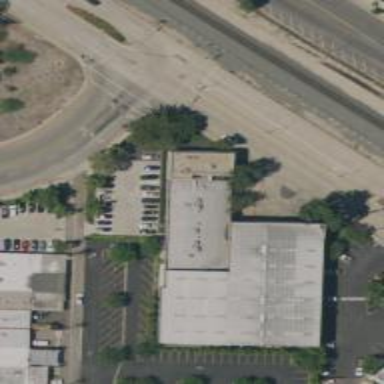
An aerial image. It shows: Industrial building.